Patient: sex M, age 64
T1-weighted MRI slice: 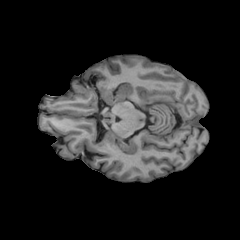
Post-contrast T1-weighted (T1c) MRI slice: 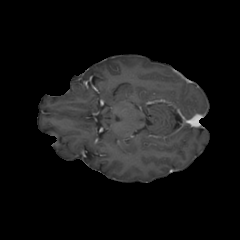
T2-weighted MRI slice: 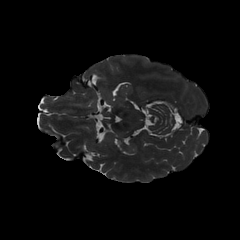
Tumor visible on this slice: no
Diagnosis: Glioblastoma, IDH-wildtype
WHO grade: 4